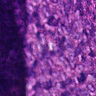
Metastatic tissue present: yes